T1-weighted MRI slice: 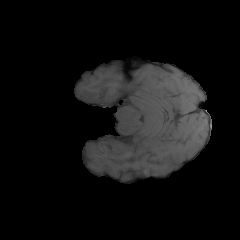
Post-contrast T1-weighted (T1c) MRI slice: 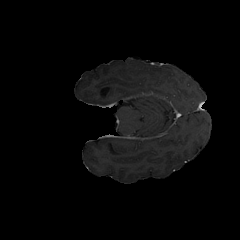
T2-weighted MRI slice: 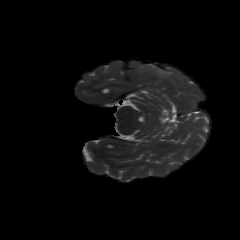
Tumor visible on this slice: yes